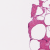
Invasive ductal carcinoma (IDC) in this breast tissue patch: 0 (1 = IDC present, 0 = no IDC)